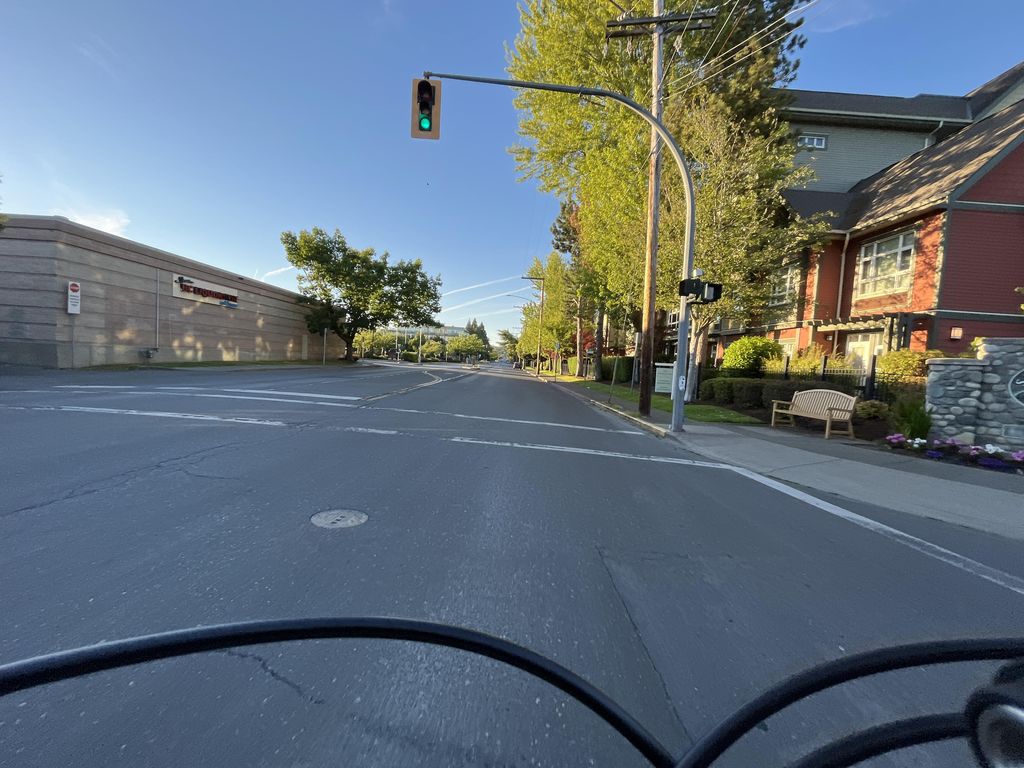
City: victoria